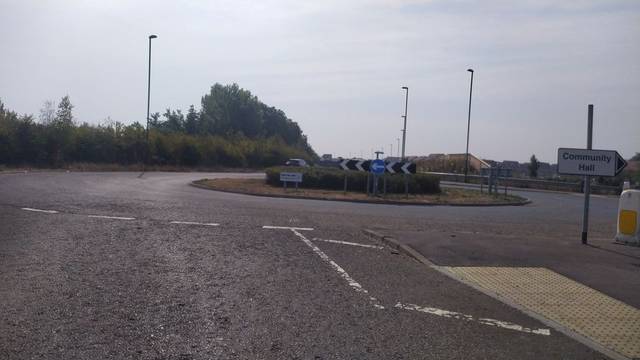
Region: United Kingdom
Coordinates: 50.803, -0.6455